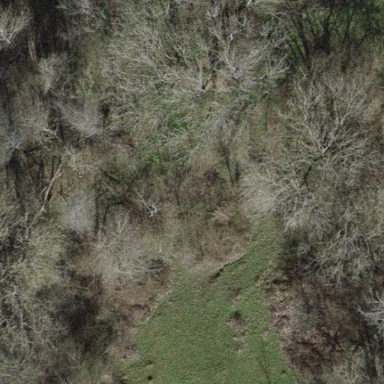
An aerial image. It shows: Forest area.